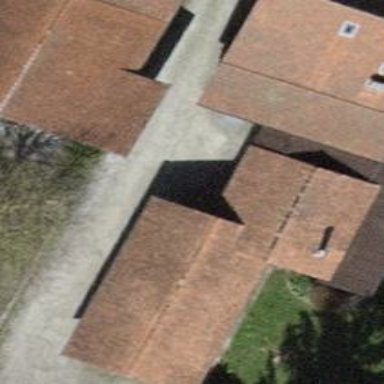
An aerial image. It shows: Shed.